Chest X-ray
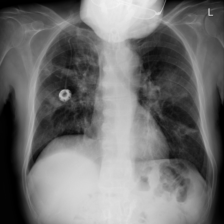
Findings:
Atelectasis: negative
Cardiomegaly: negative
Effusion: negative
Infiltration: positive
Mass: positive
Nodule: negative
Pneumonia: negative
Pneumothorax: negative
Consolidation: negative
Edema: negative
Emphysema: negative
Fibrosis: negative
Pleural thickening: negative
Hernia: negative